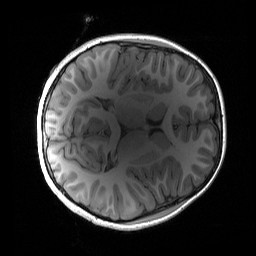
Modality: T1w
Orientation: axial
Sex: male
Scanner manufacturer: siemens
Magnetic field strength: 3 T
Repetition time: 1.9 s
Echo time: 0.00243 s